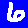
Digit: 6